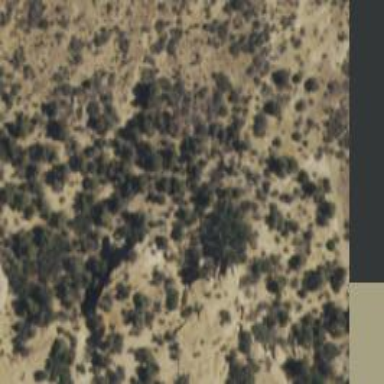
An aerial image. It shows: Cliff in nature.